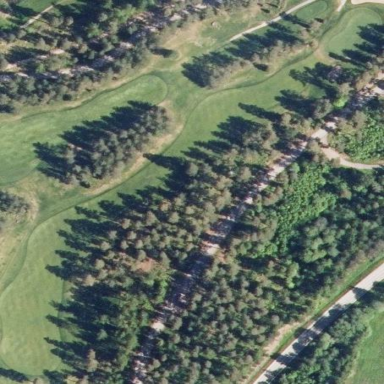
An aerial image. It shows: Grassy area designated as golf fairway.